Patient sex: M
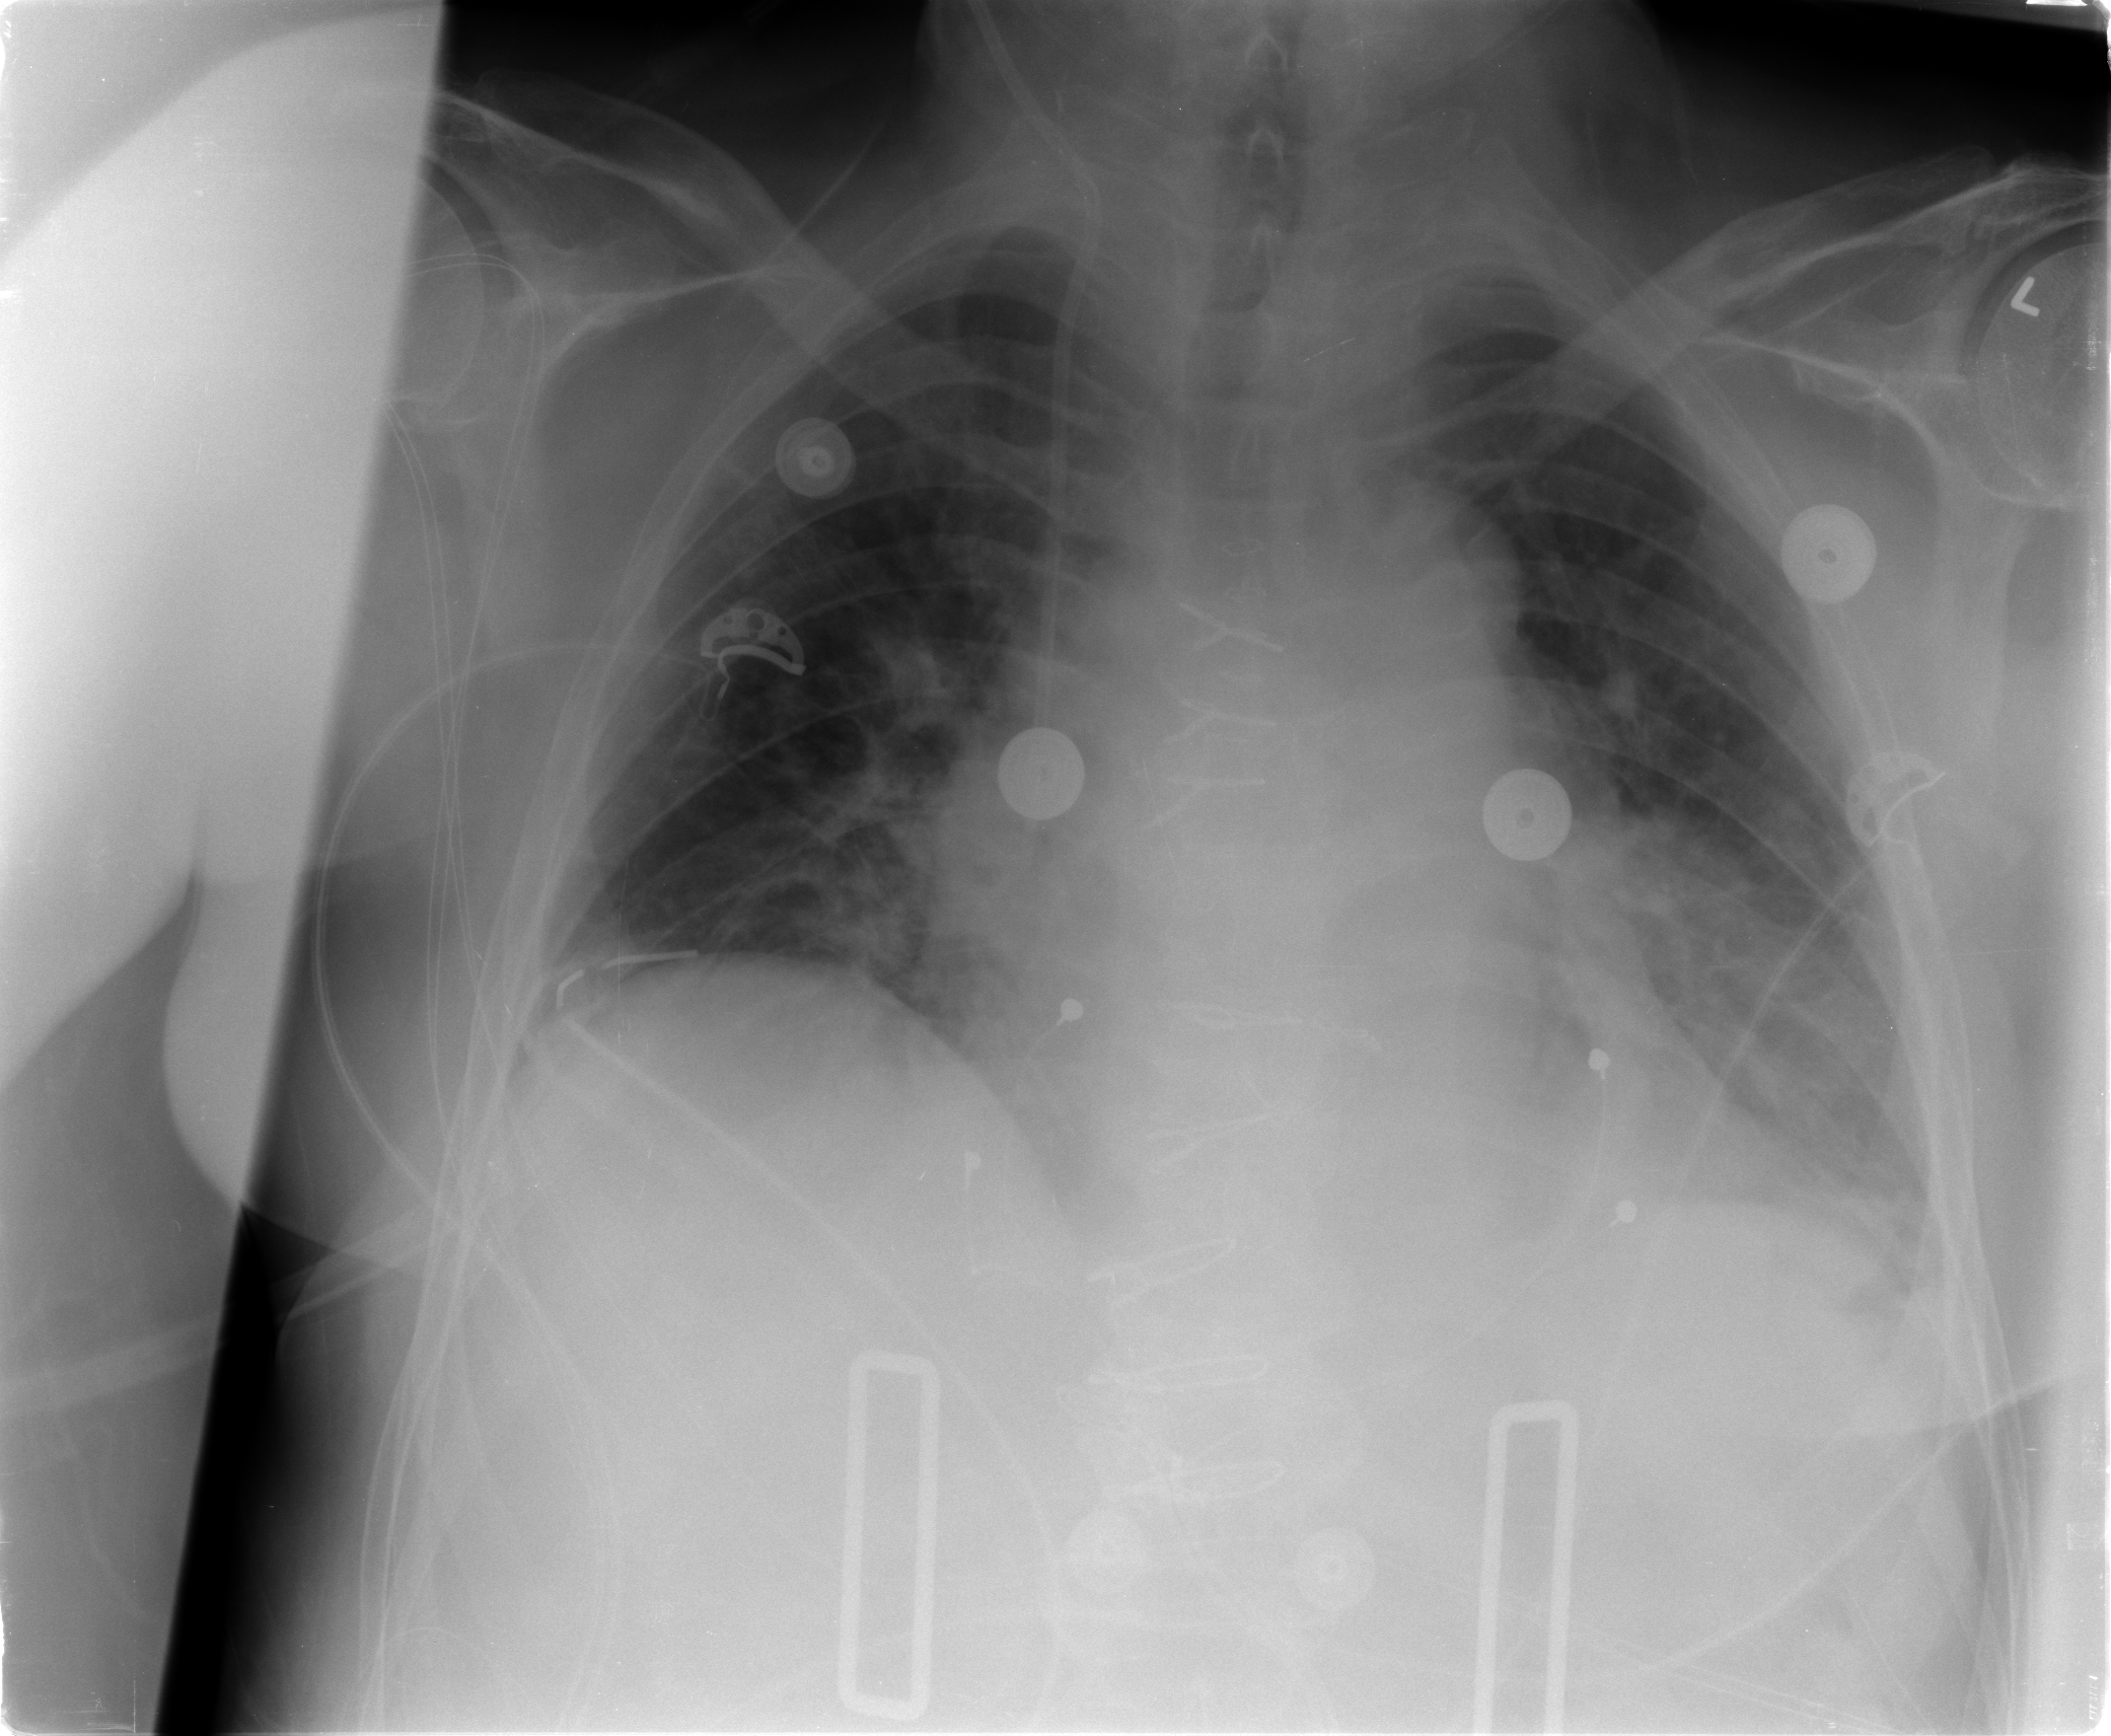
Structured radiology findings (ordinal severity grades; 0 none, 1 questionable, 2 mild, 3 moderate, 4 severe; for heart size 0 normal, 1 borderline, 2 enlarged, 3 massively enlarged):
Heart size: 2
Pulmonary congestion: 2
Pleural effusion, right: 1
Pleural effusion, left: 2
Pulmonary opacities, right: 1
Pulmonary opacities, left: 2
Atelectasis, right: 2
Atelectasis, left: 2